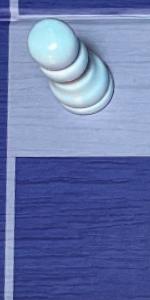
Label: Empty